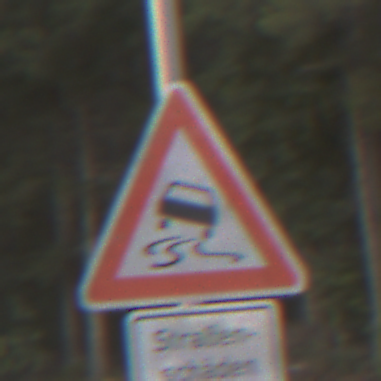
Verkehrszeichen: SchleuderOderRutschgefahr
Zusatzzeichen unten: HinweiseAufGefahrenDurchVerbaleAngabe3
Umgebung: Outdoor, Nature
Tageszeit: SunriseSunset
Wetter: Clear
Licht: Natural
Jahreszeit: NotSpecified
Kontrast: LowContrast